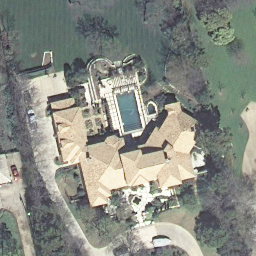
Label: residential